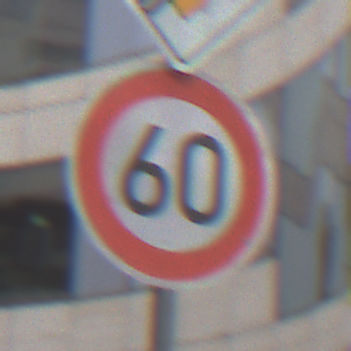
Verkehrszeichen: Geschwindigkeit60
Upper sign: EndeVorfahrtsstrasse
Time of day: Midday
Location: Outdoor (Urban)
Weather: Overcast
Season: NotSpecified
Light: Natural